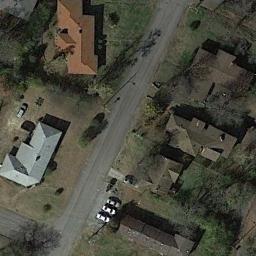
Label: residential